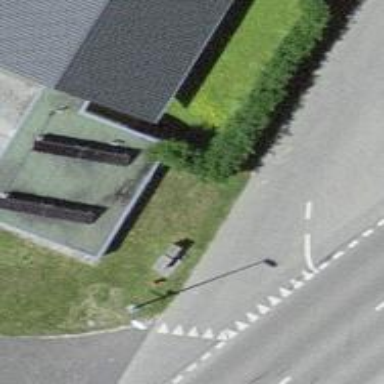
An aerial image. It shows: Hedge acting as barrier.